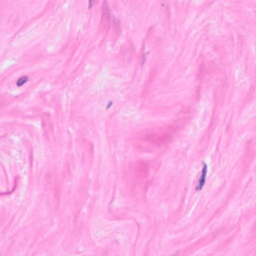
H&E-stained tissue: Breast